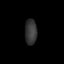
Tissue: skin
Cell type: Others
Senescence score: 0.2572
Nuclear area (px): 301
Mean DAPI intensity: 53.748